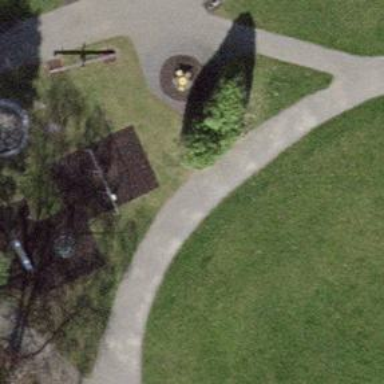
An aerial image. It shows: Playground area for leisure land.